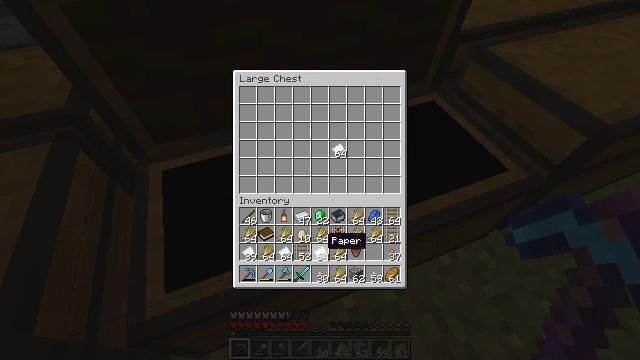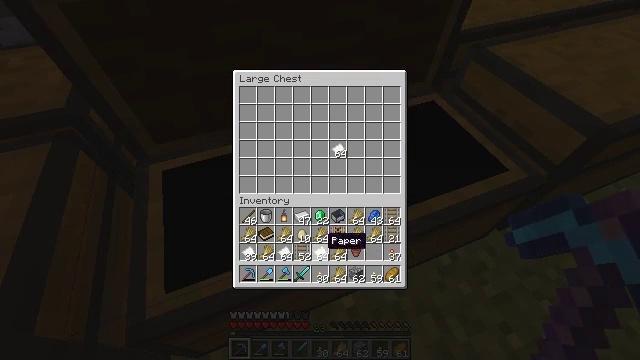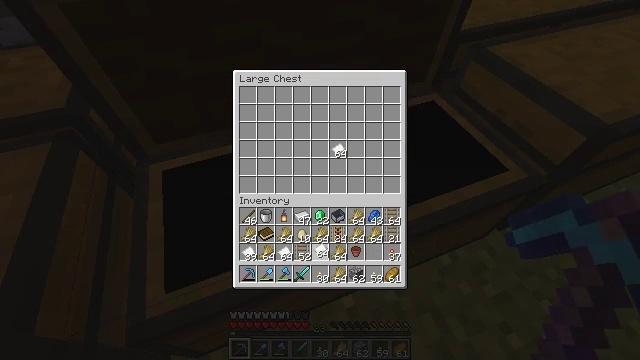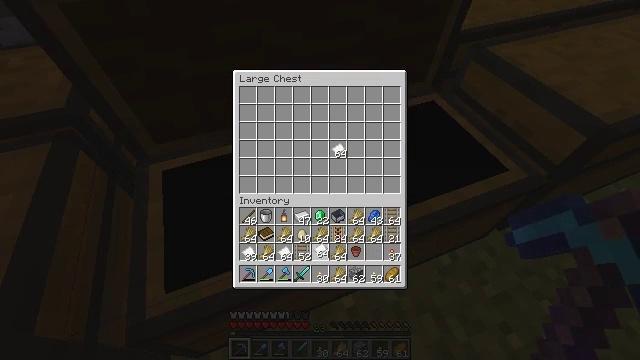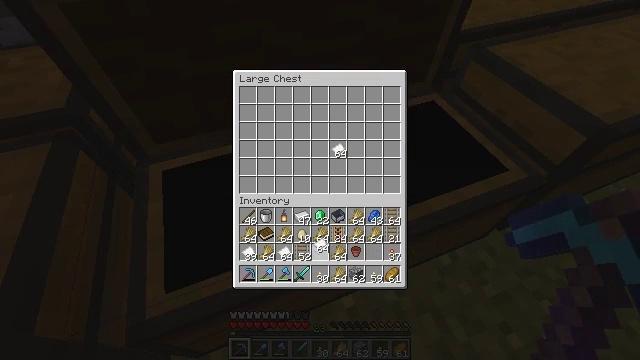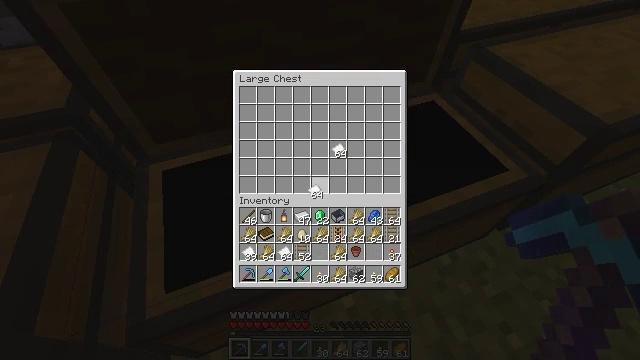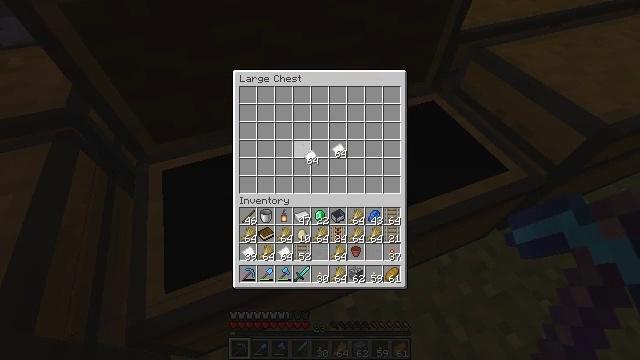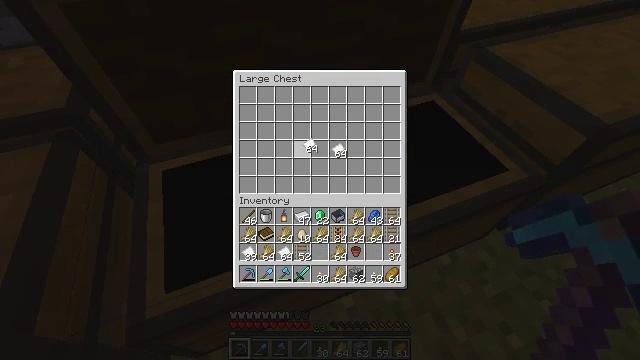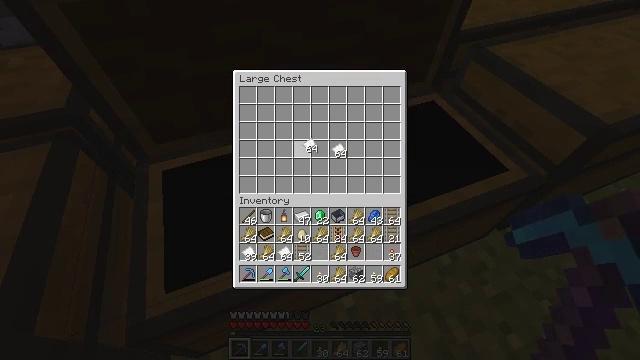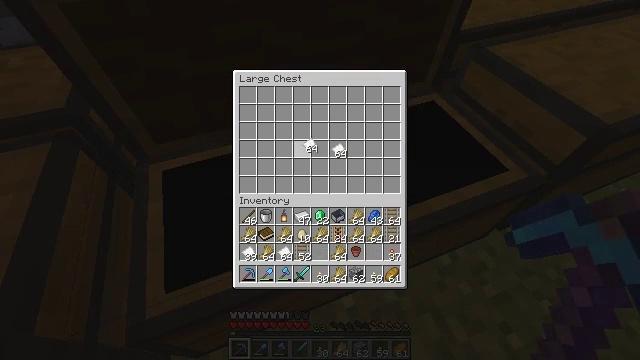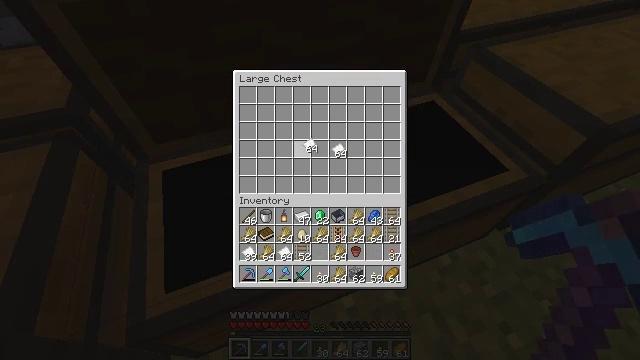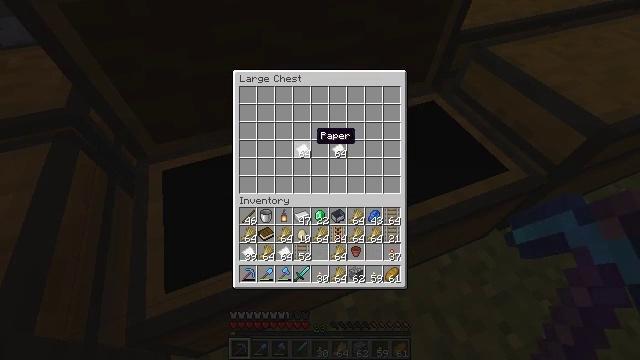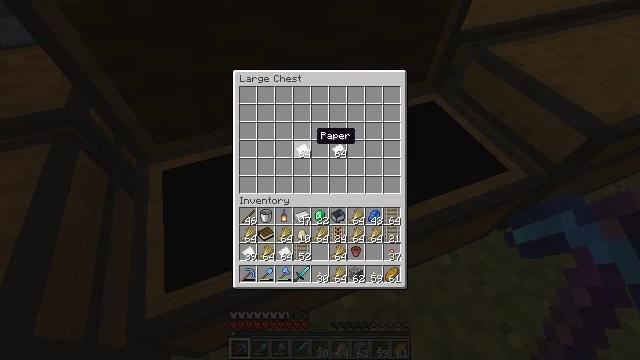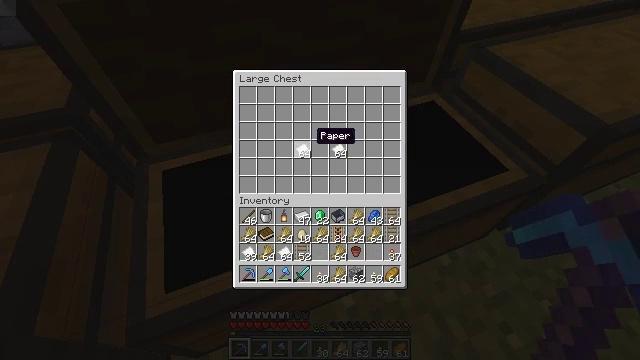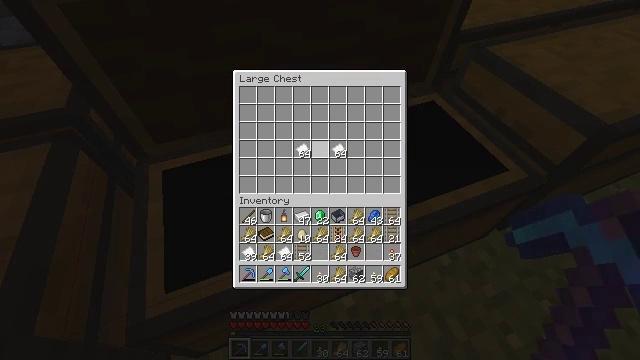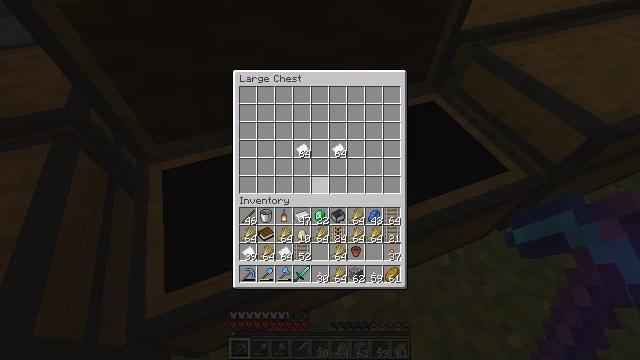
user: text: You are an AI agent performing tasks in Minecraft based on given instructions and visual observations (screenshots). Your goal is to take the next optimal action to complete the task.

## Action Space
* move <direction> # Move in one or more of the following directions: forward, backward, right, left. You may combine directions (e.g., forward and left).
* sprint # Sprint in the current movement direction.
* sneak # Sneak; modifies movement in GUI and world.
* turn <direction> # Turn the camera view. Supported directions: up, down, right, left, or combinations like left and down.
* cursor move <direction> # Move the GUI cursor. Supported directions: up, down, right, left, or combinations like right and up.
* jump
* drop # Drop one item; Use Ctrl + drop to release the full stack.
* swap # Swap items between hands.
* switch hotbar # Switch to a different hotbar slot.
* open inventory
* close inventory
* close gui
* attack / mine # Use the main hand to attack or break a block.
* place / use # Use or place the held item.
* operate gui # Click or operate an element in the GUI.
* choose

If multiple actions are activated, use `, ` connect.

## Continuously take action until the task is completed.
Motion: motion action
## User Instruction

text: Remove a lantern from the inventory.
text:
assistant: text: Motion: no_op
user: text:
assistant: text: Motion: operate gui
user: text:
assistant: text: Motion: operate gui
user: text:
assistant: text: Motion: operate gui
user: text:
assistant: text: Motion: cursor move up
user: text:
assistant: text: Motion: cursor move up
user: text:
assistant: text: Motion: cursor move up
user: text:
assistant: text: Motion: no_op
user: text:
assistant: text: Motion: operate gui
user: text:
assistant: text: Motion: operate gui
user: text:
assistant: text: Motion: no_op
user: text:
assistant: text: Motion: no_op
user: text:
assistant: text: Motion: no_op
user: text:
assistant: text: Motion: cursor move down
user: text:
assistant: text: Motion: cursor move down
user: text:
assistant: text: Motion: cursor move down
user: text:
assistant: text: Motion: cursor move down
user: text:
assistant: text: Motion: cursor move down
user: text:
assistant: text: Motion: no_op
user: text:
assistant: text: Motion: no_op
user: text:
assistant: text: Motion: no_op
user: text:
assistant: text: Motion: no_op
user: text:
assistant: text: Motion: no_op
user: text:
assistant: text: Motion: operate gui
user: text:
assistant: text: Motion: operate gui
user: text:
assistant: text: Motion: operate gui
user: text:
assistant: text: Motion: no_op
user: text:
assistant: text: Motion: cursor move right and up
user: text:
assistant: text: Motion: cursor move right and up
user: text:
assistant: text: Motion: cursor move up